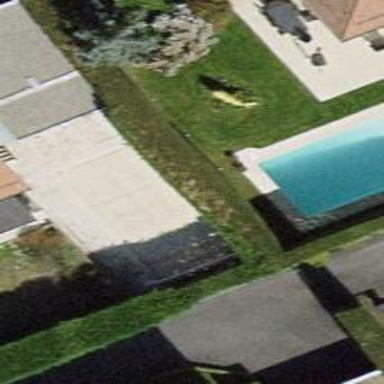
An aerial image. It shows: Swimming pool located in leisure land.